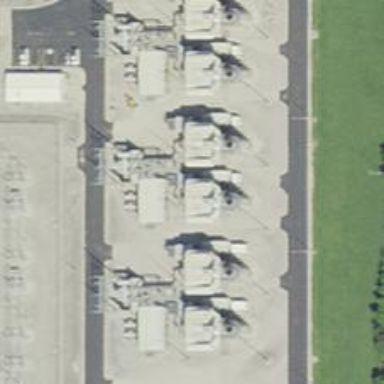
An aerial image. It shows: Gas turbine generator is in use.